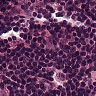
Metastatic tissue present: no